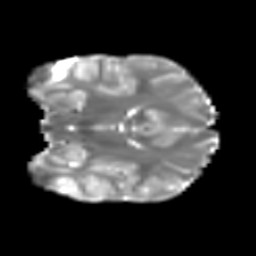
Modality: T2w
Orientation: coronal
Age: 13
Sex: male
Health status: ill
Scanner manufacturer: ge
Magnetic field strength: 3 T
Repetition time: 6.752 s
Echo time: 0.079 s